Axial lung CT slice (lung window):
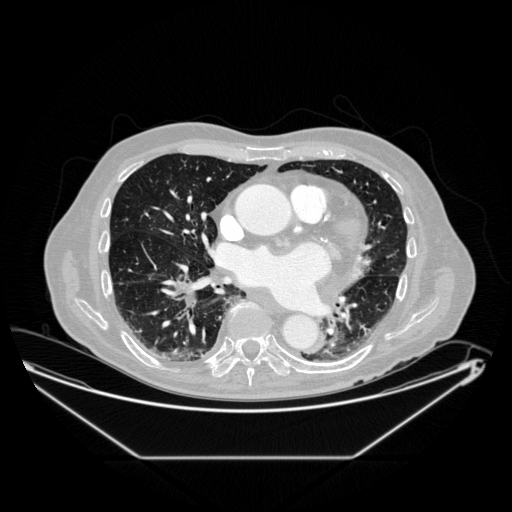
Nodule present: no